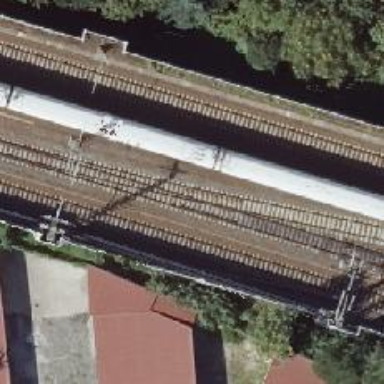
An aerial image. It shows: Railway track with contact lines for electrification.